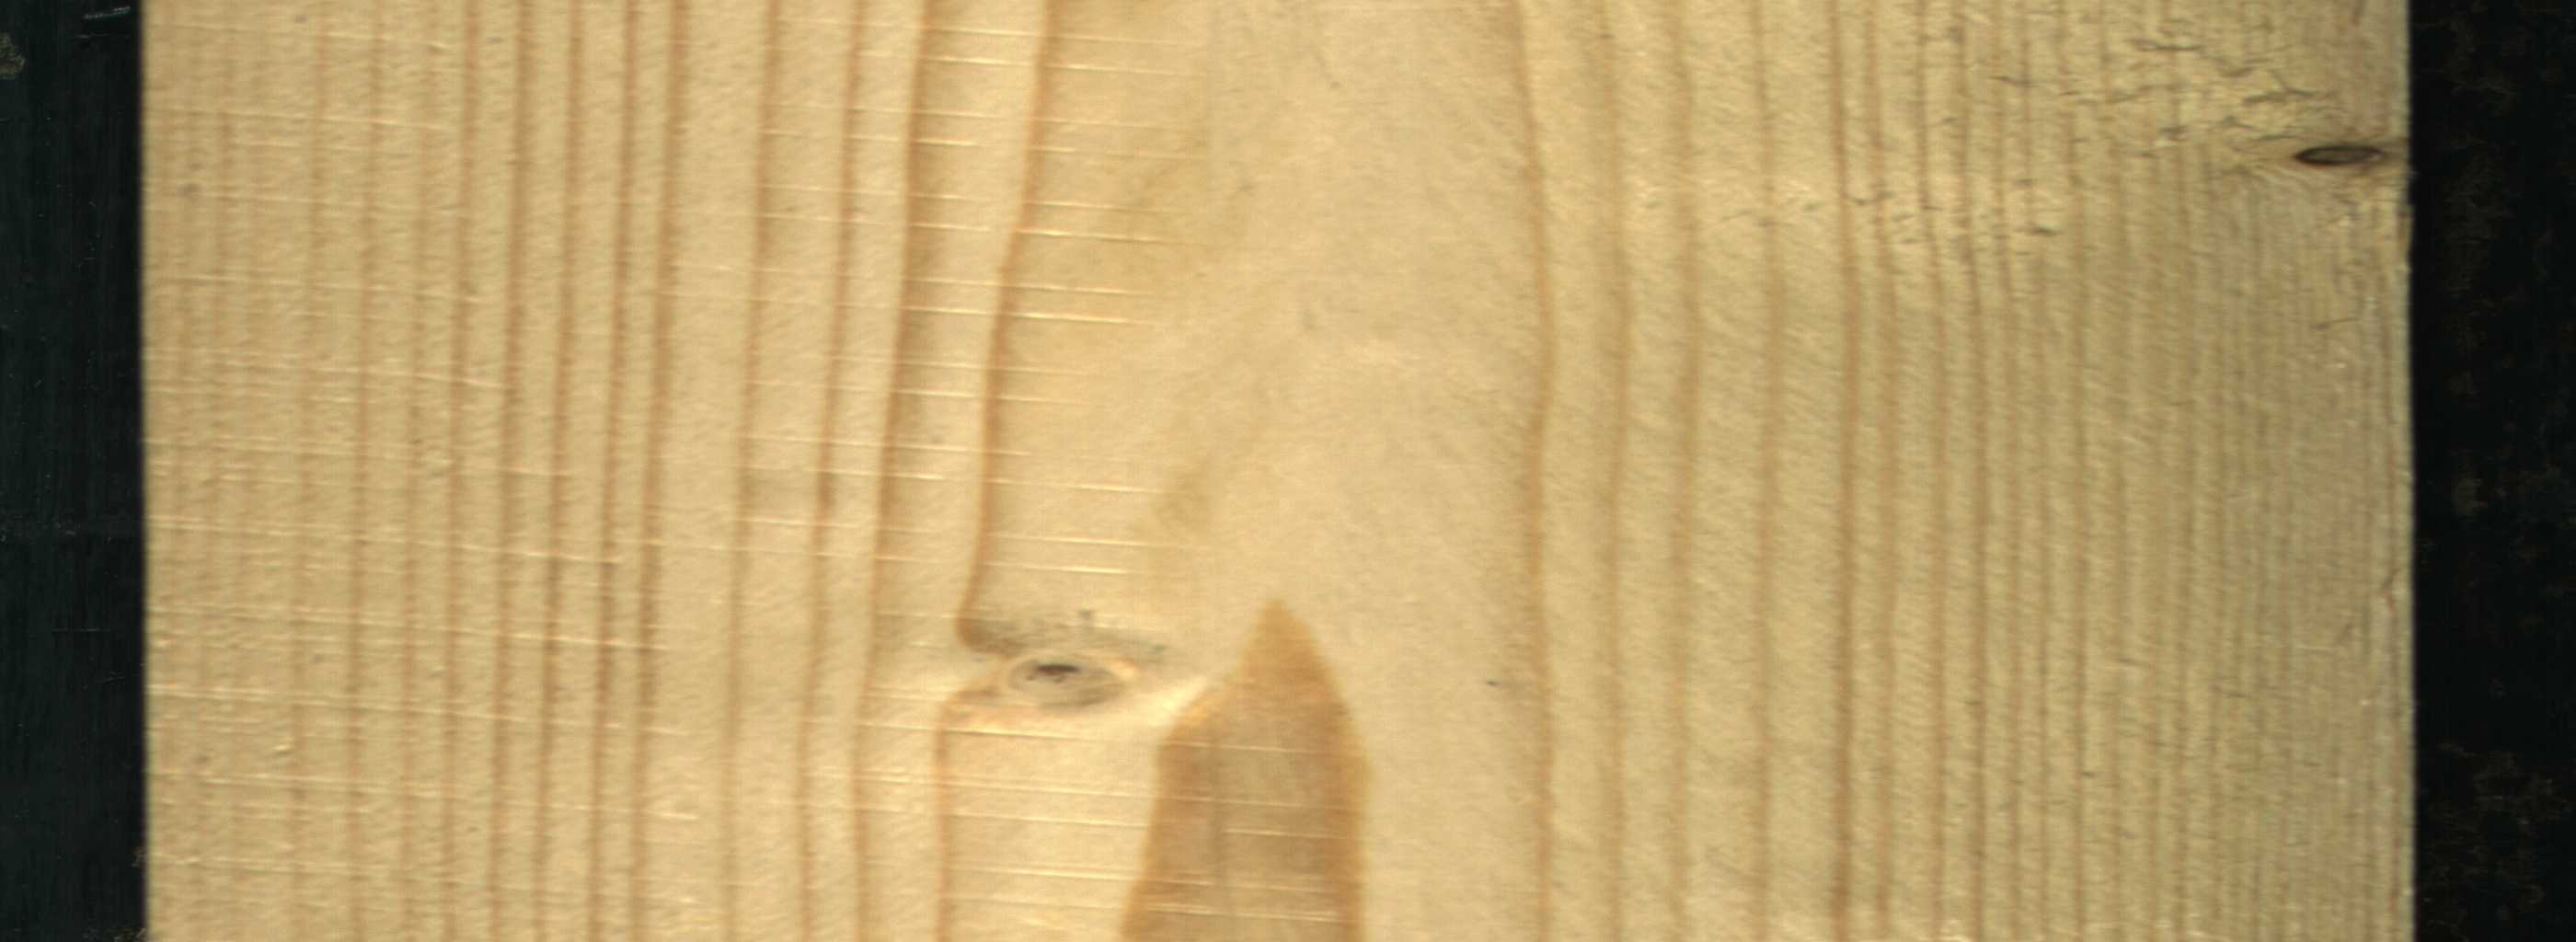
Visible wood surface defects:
Dead_Knot
Live_Knot